Question: Looking to build , each 'width: 320px;' and 'height: 95%;'
What's a good way to have them on the page, separated by a 15% padding/margin?

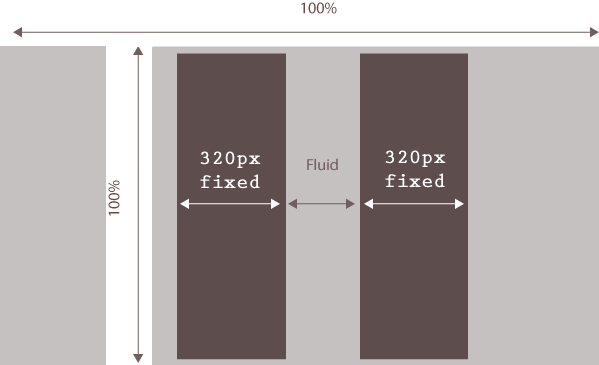
Answer: Are you looking for something like this OP, the only problem I ran into was that I couldn't set the 'wrapper {width: 100%}' I think it needs to be a set width, that isn't 100%. Anyway here is the codepen <URL>